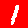
Digit: 1